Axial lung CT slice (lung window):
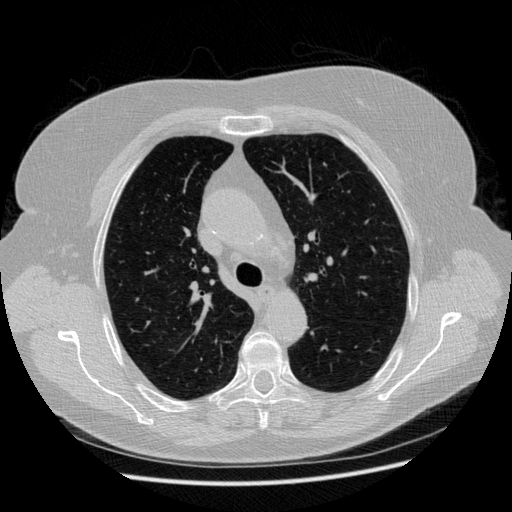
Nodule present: no